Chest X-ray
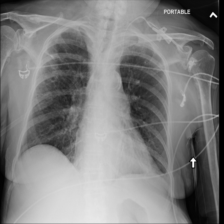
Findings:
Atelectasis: positive
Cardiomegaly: negative
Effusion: negative
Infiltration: negative
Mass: negative
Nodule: negative
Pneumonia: negative
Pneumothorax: negative
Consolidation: negative
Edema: negative
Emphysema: negative
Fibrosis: negative
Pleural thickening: negative
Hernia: negative